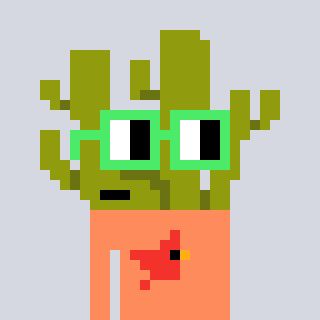
a pixel art character with square light green glasses, a cactus-shaped head and a peachy-colored body on a cool background